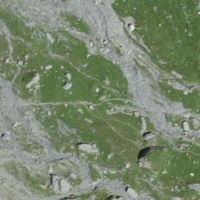
EUNIS habitat code: 26
Species observed at this site:
Phoenicurus ochruros
Tussilago farfara